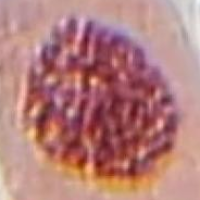
Label: prophase